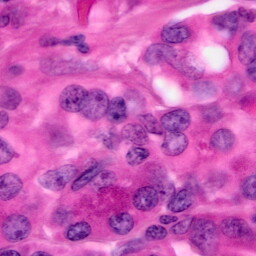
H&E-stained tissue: Pancreatic